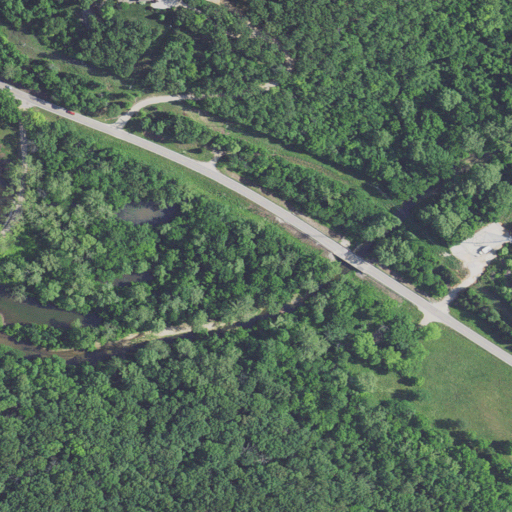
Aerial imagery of valley in Missouri named Racetrack Hollow containing deciduous forest, woody wetlands, low intensity development, open development, pasture, grassland, herbaceous wetlands, barren land, medium intensity development, and open water